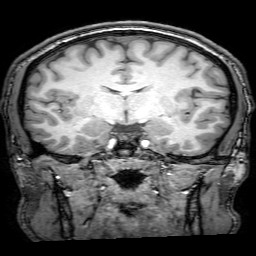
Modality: T1w
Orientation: sagittal